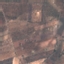
Label: PermanentCrop